Question: I have Apache chainsaw V. 2 : The following is the XML file in the java project that I'd like to monitor using Apache chainsaw .
'''
<?xml version="1.0" encoding="UTF-8" ?>
<!DOCTYPE log4j:configuration >
<log4j:configuration xmlns:log4j="http://jakarta.apache.org/log4j/" debug="true">
<plugin name="XMLSocketReceiver" class="org.apache.log4j.net.XMLSocketReceiver">
<param name="decoder" value="org.apache.log4j.xml.UtilLoggingXMLDecoder"/>
<param name="Port" value="4000"/>
<param name="threshold" value="ALL"/>
</plugin>
<root>
<priority value="debug"/>
</root>
</log4j:configuration>
'''
The way I understand, you connect using a Chainsaw option? For eg., when I say "File" -> "Load Rmeote Log4J file", then I get this pop-up :
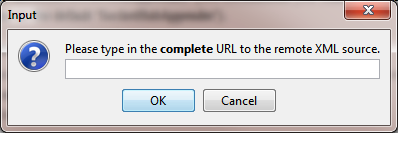
Answer: It looks like you're using the latest developer snapshot of Chainsaw, yes? If not, grab it here: <URL>
The option you've selected allows you to read a java.util.logging XML-formatted available from a URL (http etc).
Since you want to send events from a java.util.logging configuration via a socket, you should instead use the File, Load Chainsaw configuration option, select 'Use a Chainsaw config' and browse to the Chainsaw XML config file you pasted above with the XMLSocketReceiver definition.